Aerial crown-view tile of a tropical tree (Barro Colorado Island, Panama), acquired 20241216:
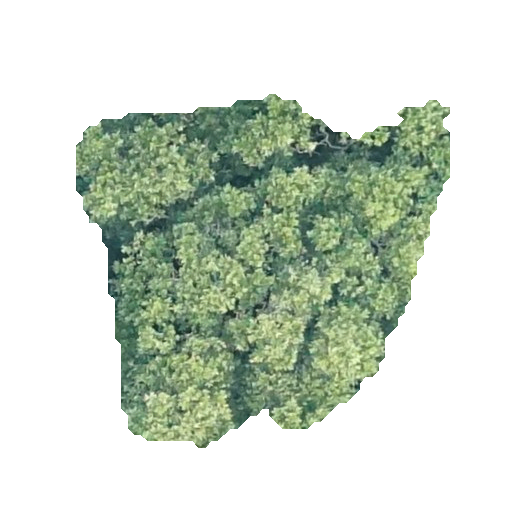
Species: Anacardium excelsum
GBIF accepted scientific name: Anacardium excelsum
Crown area: 137.851 m²